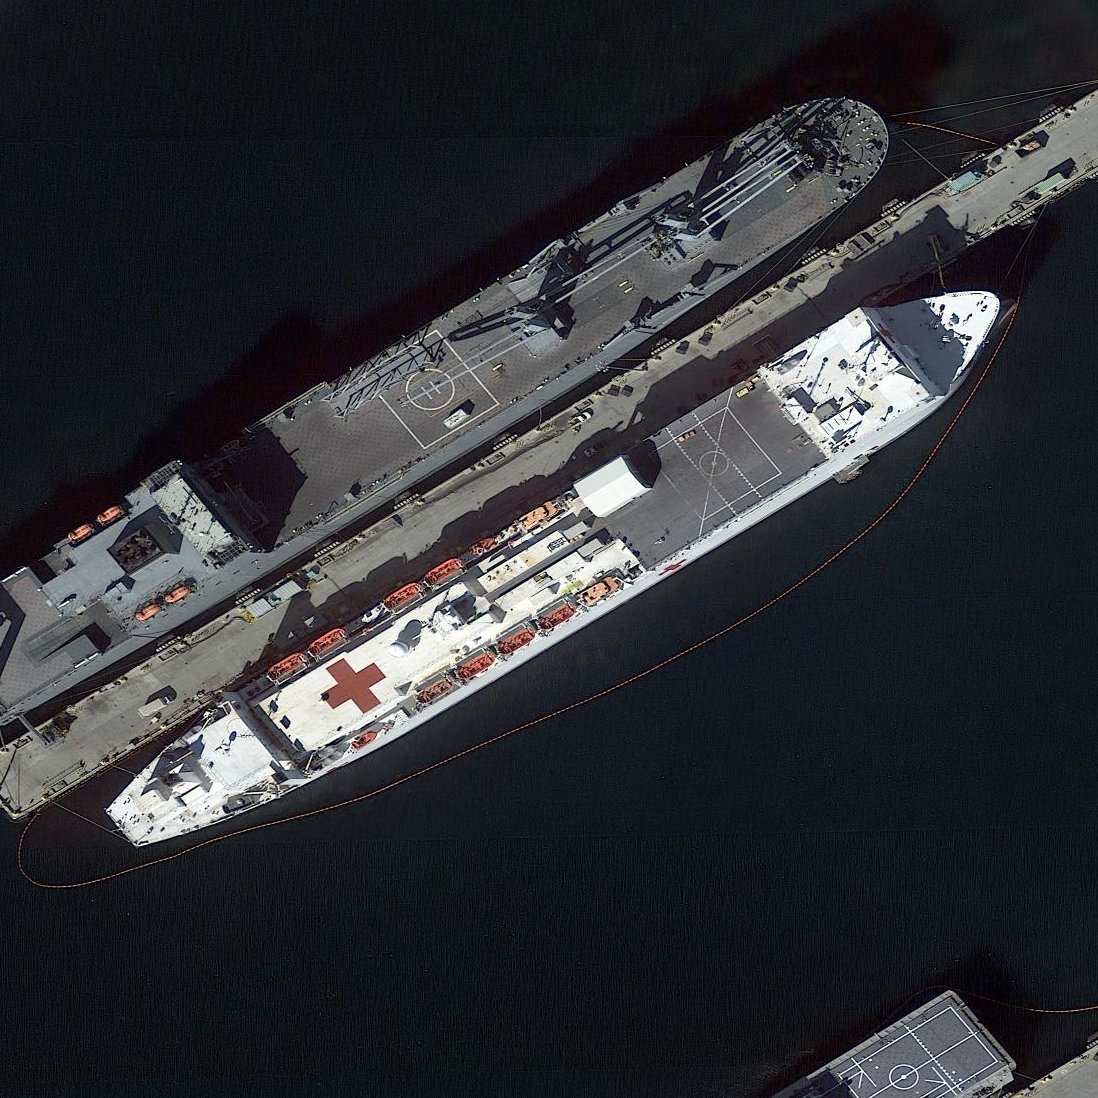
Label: civil